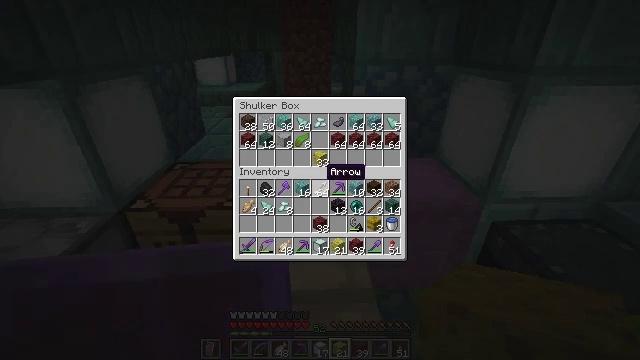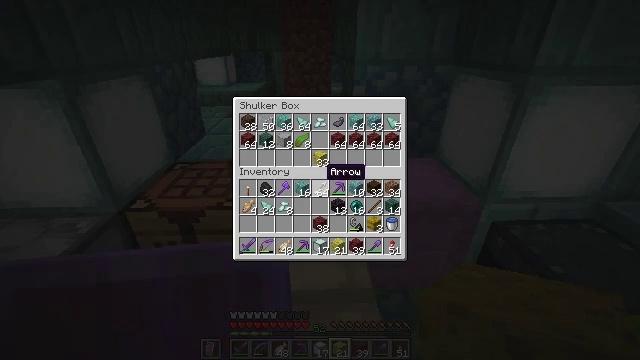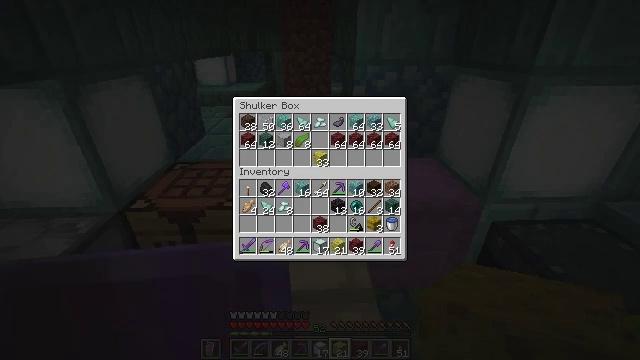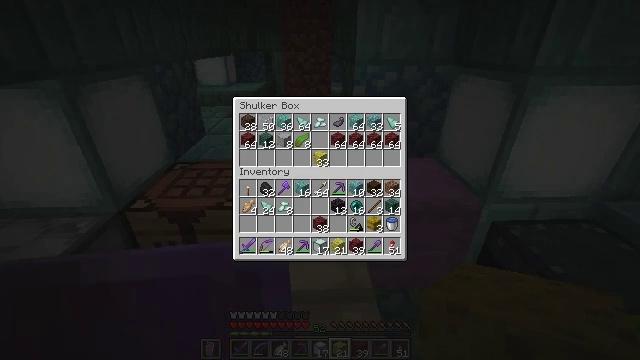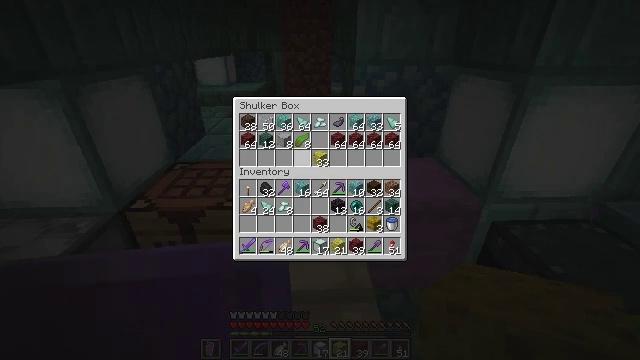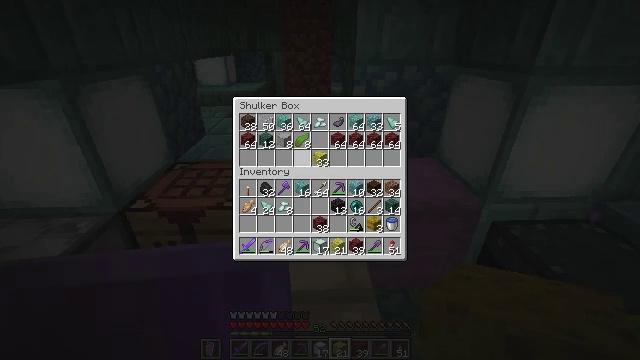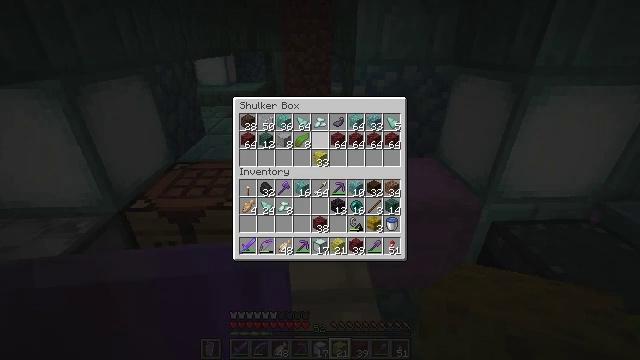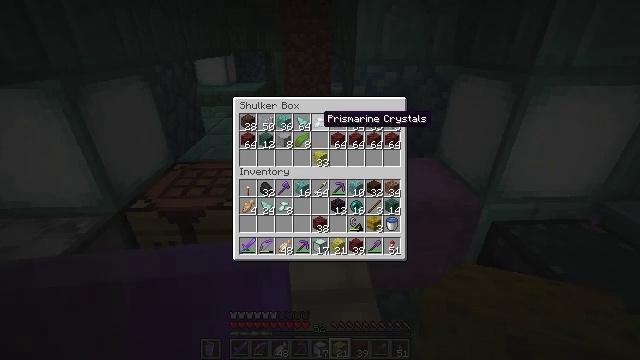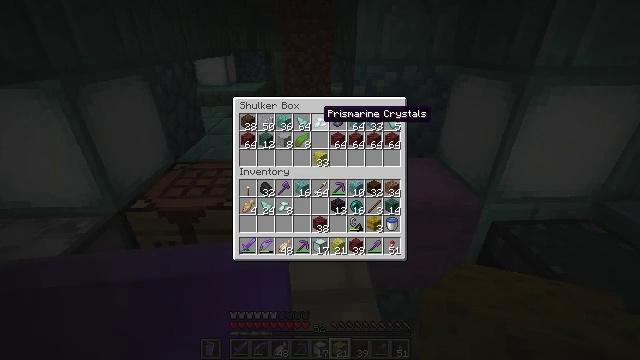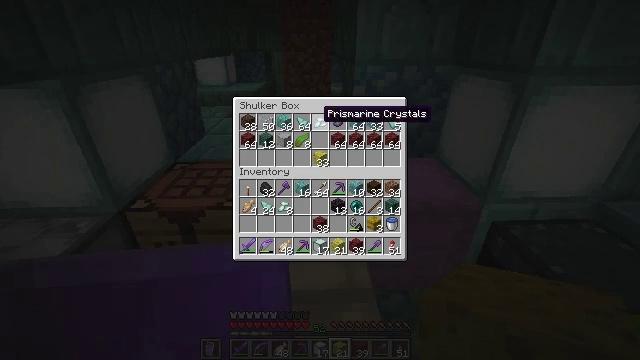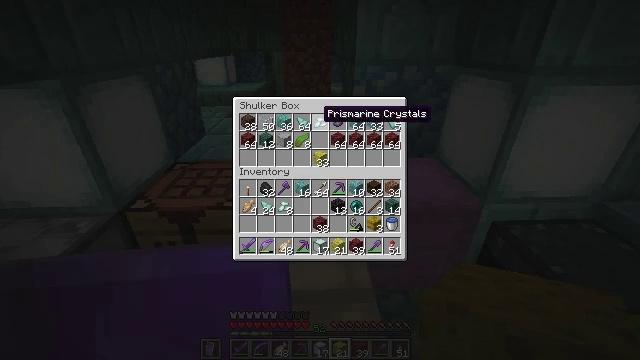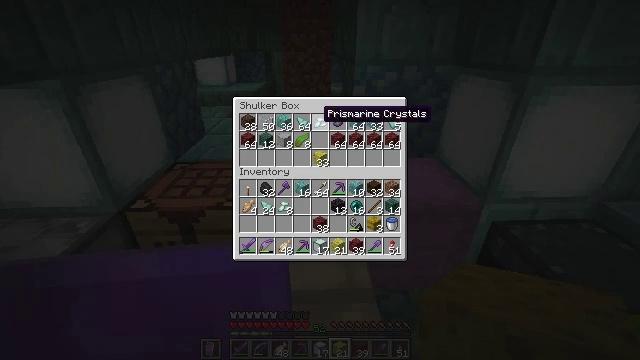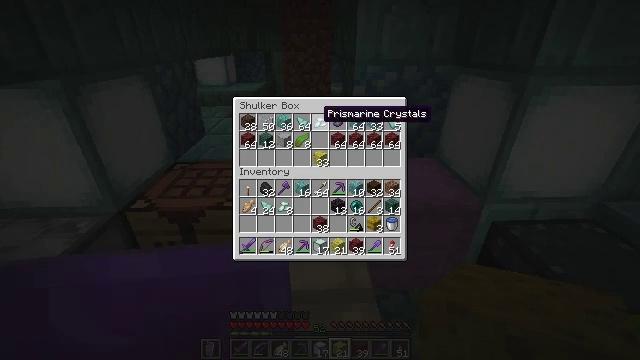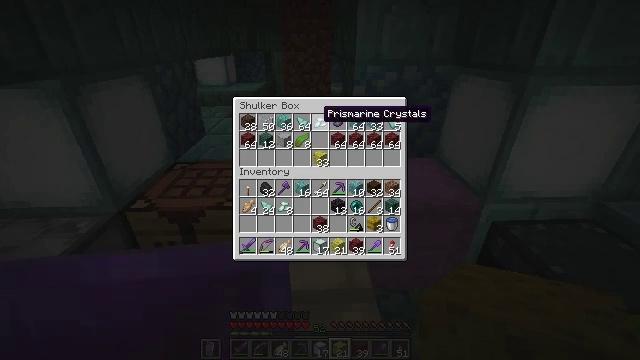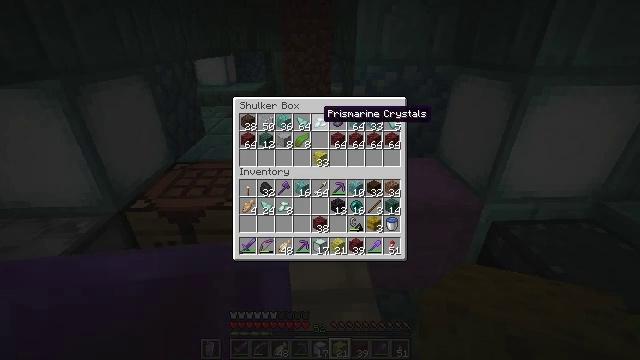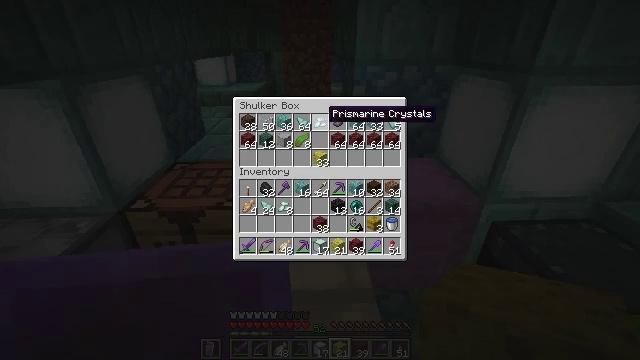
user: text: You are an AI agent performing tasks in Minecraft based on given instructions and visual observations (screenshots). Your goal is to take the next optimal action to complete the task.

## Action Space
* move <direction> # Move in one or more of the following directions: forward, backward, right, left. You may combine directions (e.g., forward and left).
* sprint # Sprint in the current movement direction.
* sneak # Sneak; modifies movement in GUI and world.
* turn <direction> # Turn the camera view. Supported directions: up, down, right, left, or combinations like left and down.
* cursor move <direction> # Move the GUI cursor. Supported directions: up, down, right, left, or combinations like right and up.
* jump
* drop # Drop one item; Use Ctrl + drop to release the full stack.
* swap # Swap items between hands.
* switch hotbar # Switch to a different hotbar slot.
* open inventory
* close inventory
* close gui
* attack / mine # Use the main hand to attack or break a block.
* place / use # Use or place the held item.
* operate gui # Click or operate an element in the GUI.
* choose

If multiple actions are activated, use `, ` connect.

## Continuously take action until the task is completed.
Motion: motion action
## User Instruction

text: Put prismarine materials in the crafting table to craft a sea lantern.
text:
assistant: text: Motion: no_op
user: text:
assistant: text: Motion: no_op
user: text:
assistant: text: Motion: no_op
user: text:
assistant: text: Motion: turn up
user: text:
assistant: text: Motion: turn up
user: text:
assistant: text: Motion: turn up
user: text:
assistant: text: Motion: sneak, turn up
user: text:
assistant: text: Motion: sneak
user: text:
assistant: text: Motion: sneak
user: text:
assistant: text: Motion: sneak
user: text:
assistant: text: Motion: sneak
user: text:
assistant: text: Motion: sneak
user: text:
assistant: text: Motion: sneak
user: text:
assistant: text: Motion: sneak
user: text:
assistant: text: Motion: sneak
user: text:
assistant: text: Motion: turn right
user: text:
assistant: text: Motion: turn right
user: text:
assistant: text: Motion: turn right
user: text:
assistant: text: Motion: no_op
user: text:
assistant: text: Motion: no_op
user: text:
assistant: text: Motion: no_op
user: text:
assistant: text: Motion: no_op
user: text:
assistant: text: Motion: no_op
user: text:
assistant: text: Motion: no_op
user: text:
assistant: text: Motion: no_op
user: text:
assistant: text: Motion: turn left
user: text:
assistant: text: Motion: turn left
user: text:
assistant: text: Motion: no_op
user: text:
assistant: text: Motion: no_op
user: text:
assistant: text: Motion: no_op